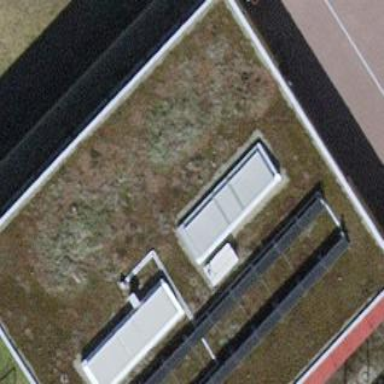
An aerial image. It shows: School building with flat roof.